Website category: jobs
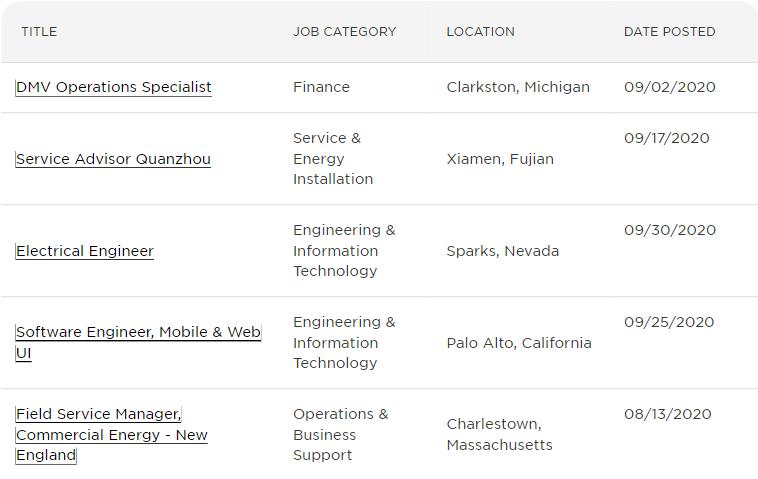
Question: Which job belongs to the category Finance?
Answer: DMV Operations Specialist

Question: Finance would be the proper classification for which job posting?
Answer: DMV Operations Specialist

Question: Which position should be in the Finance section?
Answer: DMV Operations Specialist

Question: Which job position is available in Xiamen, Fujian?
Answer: Service Advisor Quanzhou

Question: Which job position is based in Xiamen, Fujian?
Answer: Service Advisor Quanzhou

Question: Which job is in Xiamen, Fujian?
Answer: Service Advisor Quanzhou

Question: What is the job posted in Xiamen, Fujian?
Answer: Service Advisor Quanzhou

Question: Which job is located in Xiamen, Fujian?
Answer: Service Advisor Quanzhou

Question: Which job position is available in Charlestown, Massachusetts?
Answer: Field Service Manager, Commercial Energy - New England

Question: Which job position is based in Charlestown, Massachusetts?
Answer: Field Service Manager, Commercial Energy - New England

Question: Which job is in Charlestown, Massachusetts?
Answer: Field Service Manager, Commercial Energy - New England

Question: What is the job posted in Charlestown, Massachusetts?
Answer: Field Service Manager, Commercial Energy - New England

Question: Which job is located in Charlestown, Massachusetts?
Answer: Field Service Manager, Commercial Energy - New England

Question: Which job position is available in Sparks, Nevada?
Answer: Electrical Engineer

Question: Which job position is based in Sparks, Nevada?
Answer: Electrical Engineer

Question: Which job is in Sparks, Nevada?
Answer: Electrical Engineer

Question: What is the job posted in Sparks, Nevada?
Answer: Electrical Engineer

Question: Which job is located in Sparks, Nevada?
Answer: Electrical Engineer

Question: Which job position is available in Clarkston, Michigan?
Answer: DMV Operations Specialist

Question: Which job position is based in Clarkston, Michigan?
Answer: DMV Operations Specialist

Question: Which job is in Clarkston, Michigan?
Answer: DMV Operations Specialist

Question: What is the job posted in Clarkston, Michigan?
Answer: DMV Operations Specialist

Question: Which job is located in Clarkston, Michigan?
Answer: DMV Operations Specialist

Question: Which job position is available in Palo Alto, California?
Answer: Software Engineer, Mobile & Web UI

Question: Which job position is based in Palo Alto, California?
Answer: Software Engineer, Mobile & Web UI

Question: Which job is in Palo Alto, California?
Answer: Software Engineer, Mobile & Web UI

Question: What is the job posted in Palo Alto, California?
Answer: Software Engineer, Mobile & Web UI

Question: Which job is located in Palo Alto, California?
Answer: Software Engineer, Mobile & Web UI